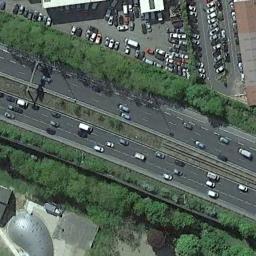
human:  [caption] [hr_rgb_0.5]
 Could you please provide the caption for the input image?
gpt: There are many buildings and green plants on both sides of the freeway, There are many cars on the freeway, And many cars are parked in the open space beside the freeway .

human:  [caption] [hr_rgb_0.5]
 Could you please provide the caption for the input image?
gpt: The freeway is next to the parking lot with some cars .

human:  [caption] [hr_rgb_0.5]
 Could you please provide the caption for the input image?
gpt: There was not a single car on the motorway .

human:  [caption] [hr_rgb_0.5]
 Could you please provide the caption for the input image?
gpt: A straight freeway goes through the block and many trees are on both sides of the freeway .

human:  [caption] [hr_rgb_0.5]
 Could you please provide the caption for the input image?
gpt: There are green belts along the freeway beside a parking lot .